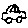
Label: car